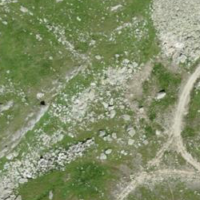
EUNIS habitat code: 31
Species observed at this site:
Pyrrhocorax graculus
Montifringilla nivalis
Corvus corax
Lagopus muta